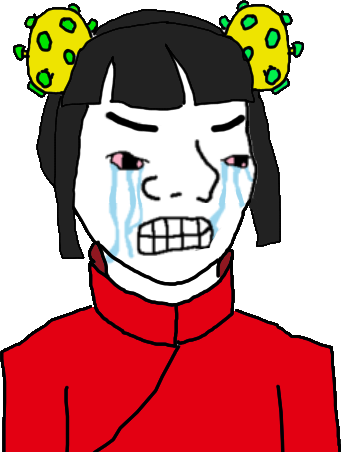
Label: 5_Zoomer